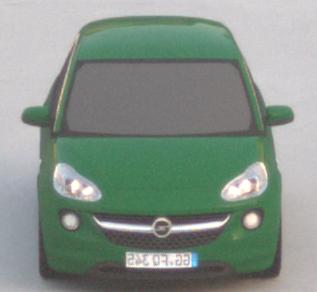
Make: Opel
Model: ADAM 1.2
Detailed model: ADAM
Model produced from: 2013/01
Model produced until: 2014/11
Doors: 3
Color: green
Road condition: dry road
Daytime: sunrise or sunset
Contrast: low contrast